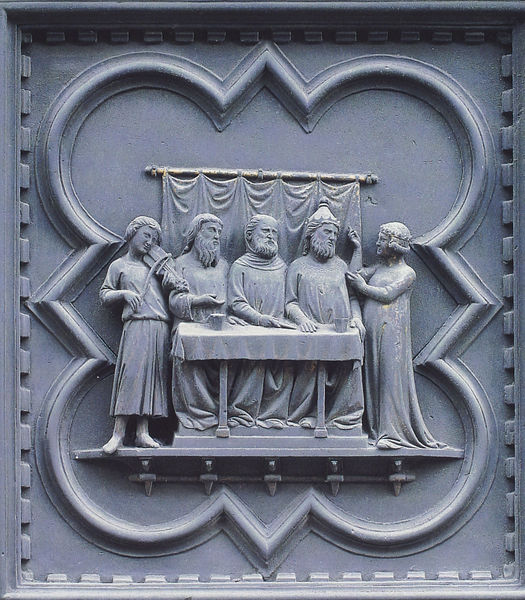
Titel: Südportal
Künstler: Andrea Pisano
Standort: Florenz, Baptisterium (EU - I - Toskana)
Schlagwörter: männer, tisch, bärte, stein, vorhang, krone, locken, relief, becher, geige